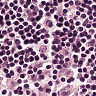
Metastatic tissue present: no